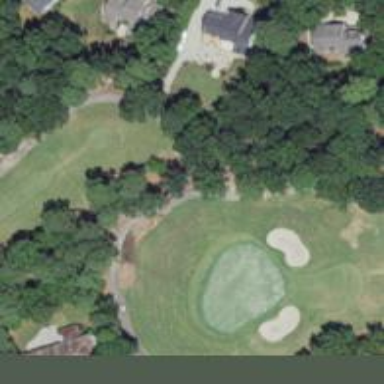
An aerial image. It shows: Path used for both walking and golf.